CT reconstruction: vmi40
Segmentation target: lesions
Patient: F, age 65
ISS stage: Stage 2
Metal implant: no
Axial slice:
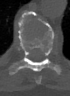
Sagittal slice:
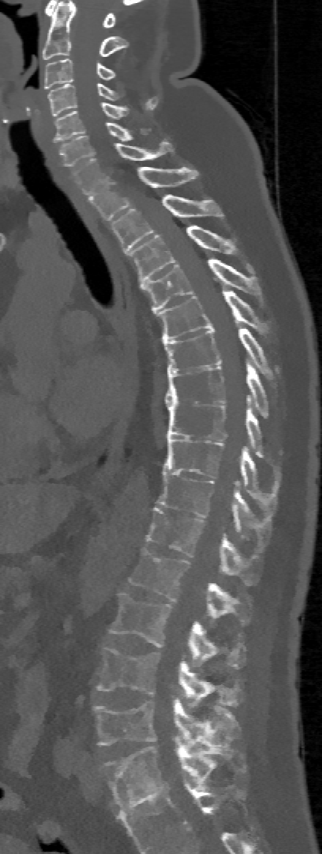